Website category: movie
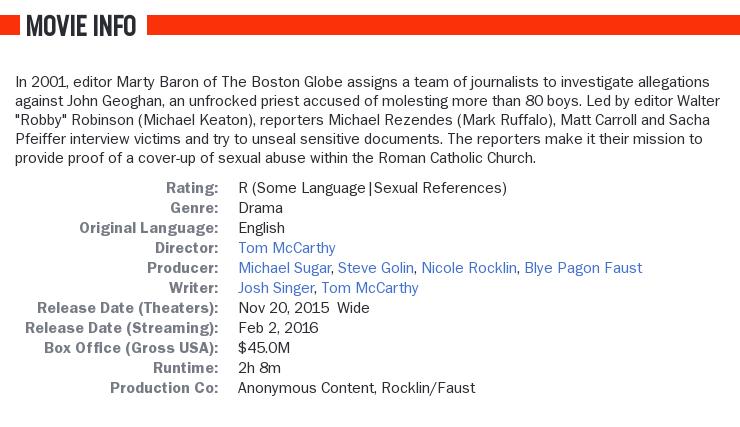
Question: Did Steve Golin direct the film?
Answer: no

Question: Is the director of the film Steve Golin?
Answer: no

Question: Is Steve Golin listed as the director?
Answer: no

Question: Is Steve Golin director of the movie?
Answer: no

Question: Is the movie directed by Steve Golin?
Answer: no

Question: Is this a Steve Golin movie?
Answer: no

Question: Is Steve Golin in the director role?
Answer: no

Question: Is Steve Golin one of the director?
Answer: no

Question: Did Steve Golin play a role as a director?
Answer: no

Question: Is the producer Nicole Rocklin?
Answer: yes

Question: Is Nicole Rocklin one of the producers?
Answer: yes

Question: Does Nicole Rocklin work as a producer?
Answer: yes

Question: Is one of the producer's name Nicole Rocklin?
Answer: yes

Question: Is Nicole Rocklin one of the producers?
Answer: yes

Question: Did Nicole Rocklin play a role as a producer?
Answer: yes

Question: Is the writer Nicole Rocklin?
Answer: no

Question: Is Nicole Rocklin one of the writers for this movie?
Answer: no

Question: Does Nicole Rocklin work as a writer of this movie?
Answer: no

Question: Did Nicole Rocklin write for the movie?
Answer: no

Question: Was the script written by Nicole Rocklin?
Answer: no

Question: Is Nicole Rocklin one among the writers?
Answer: no

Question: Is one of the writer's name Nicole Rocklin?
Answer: no

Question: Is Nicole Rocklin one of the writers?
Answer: no

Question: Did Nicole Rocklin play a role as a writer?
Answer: no

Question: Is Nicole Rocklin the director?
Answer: no

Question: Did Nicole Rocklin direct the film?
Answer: no

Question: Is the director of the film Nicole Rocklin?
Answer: no

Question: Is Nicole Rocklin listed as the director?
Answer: no

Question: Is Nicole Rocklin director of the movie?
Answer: no

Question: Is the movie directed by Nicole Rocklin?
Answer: no

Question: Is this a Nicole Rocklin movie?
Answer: no

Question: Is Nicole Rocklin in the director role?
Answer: no

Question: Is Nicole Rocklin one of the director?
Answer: no

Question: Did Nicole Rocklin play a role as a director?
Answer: no

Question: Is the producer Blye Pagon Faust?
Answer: yes

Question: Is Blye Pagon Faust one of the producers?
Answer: yes

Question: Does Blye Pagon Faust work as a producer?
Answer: yes

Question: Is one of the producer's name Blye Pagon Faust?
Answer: yes

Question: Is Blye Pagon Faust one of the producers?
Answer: yes

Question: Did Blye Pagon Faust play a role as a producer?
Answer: yes

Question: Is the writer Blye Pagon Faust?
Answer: no

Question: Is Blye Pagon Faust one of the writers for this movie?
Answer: no

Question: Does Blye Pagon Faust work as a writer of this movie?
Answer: no

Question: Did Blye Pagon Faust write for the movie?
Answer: no

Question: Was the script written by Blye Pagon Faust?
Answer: no

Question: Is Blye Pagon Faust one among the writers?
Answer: no

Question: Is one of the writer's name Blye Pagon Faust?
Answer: no

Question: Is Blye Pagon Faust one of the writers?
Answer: no

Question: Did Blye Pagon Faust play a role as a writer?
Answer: no

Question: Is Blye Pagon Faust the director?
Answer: no

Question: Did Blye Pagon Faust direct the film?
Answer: no

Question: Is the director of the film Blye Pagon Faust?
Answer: no

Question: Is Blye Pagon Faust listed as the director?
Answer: no

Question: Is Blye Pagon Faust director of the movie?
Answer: no

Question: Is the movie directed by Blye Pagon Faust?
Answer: no

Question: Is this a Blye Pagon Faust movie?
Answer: no

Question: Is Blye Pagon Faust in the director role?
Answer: no

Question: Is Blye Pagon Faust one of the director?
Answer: no

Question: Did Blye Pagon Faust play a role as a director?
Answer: no

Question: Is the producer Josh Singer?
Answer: no

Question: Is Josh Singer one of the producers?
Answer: no

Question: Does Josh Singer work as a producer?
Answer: no

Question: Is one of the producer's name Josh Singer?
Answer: no

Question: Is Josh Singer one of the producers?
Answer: no